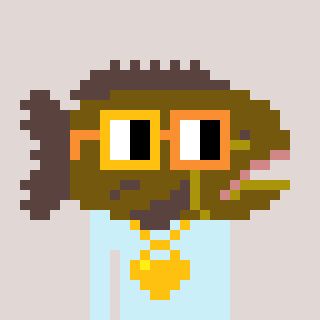
a pixel art character with square yellow and orange glasses, a grouper-shaped head and a cold-colored body on a warm background